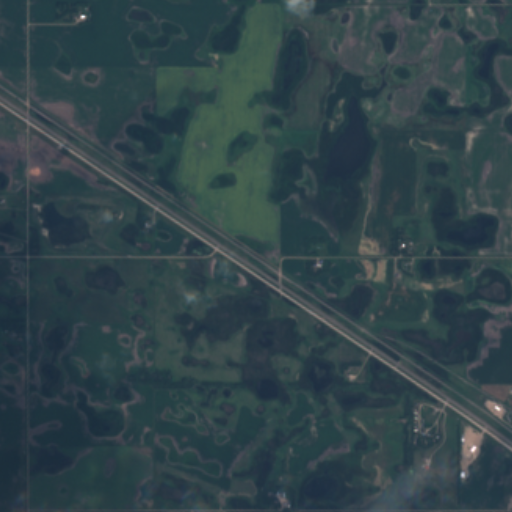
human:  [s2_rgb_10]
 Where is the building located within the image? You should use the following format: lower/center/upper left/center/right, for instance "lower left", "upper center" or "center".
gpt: The building is located in the lower right of the image.
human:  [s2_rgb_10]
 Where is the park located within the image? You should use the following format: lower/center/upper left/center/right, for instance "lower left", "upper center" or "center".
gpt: There is no park in the image.